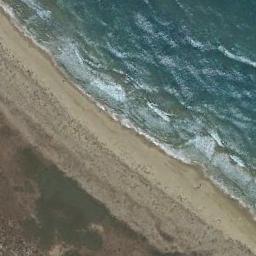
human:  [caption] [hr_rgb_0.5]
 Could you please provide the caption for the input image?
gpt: Waves of light blue water wash the beach .

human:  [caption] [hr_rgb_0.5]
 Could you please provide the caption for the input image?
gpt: The beach with khaki sand and the color of the seawater is dark green .

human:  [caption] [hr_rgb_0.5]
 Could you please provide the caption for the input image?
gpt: Light brown and earthy beaches, Turquoise waters .

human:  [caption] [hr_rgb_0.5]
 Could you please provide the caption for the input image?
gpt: The grass is beside the beach .

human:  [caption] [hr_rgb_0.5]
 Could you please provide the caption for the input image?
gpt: There was no one on the beach .